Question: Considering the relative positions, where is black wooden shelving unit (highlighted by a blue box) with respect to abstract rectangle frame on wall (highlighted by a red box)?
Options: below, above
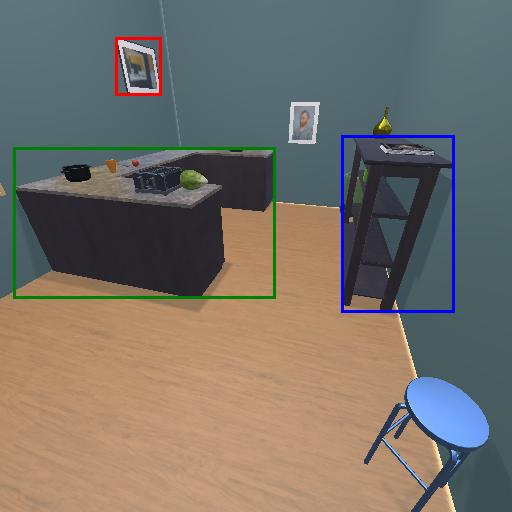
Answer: below